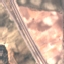
Land use / land cover: Highway